Question: I am currently working on a project and It's time for me to host both the application and my graph database. I have chosen heroku and I have been able to deploy my application, add an add-on (GrpaheneDB). Now I would like to migrate my local dataset on my online database. I have been searching for two days now.
Every time I try restoring the database, I get this error:
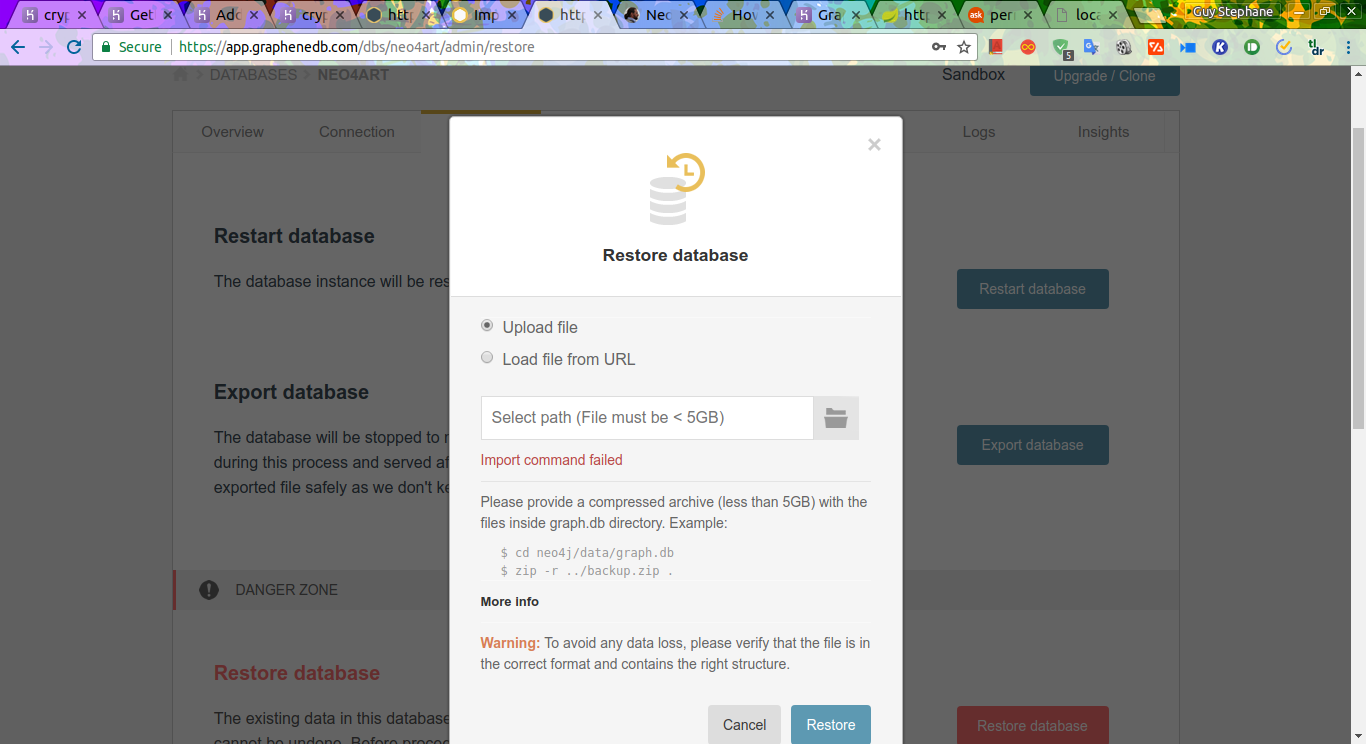
Answer: To quote from GrapheneDB's <URL> for importing:
> When a restore process fails, it's usually due to one of the following
reasons:- - - -